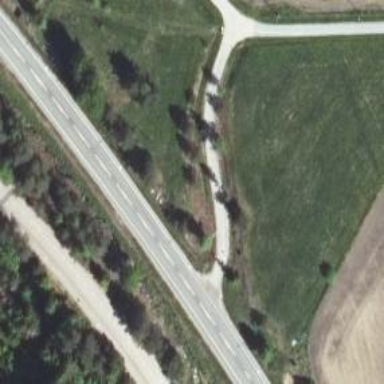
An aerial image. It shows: Cycleway.